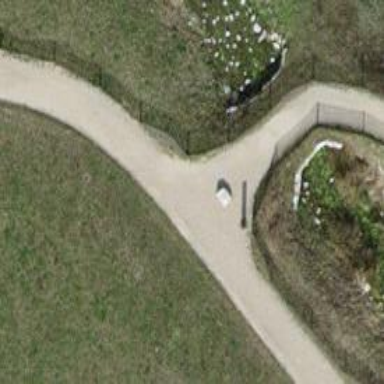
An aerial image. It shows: Compacted footway.